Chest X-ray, PA view. Patient: 52 years old, sex F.
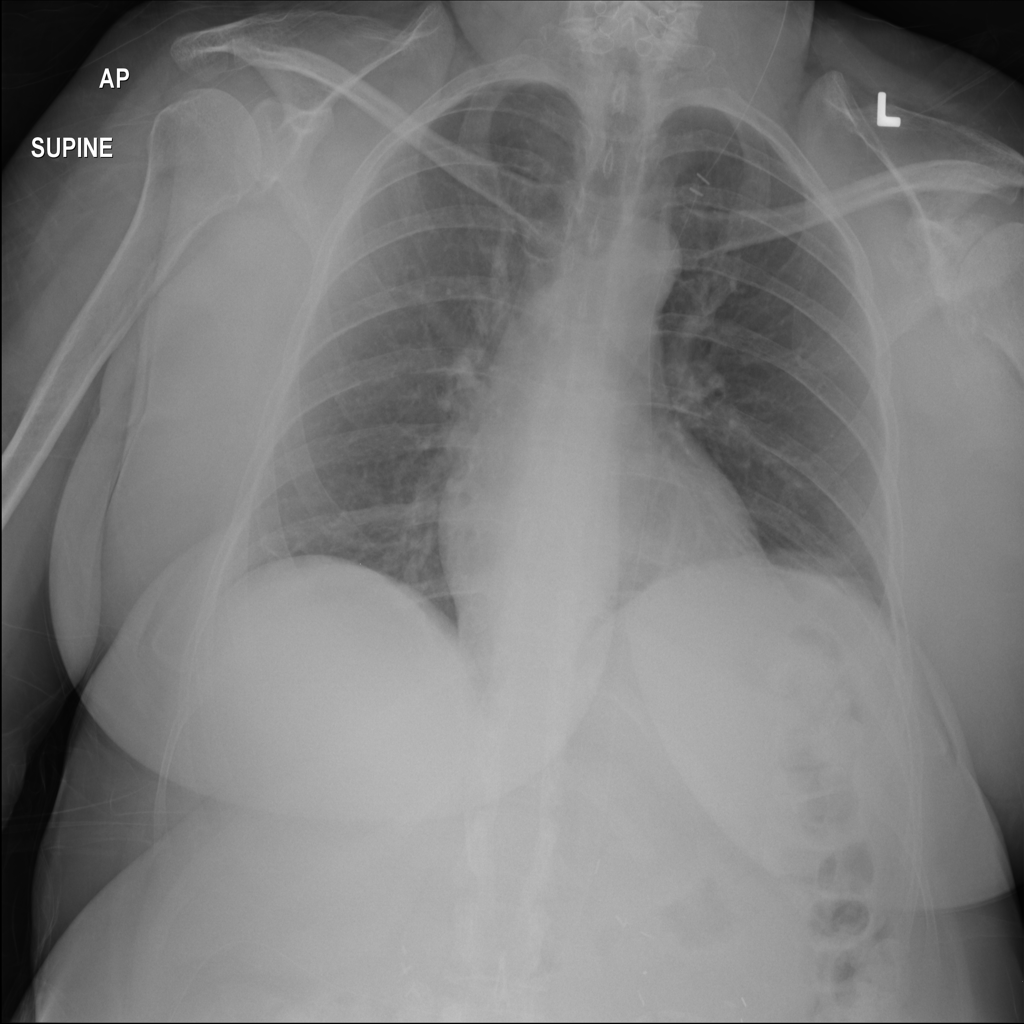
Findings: No Finding